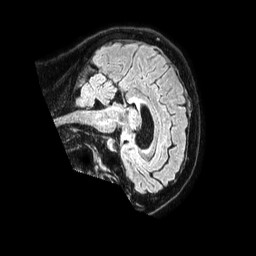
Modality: FLAIR
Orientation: sagittal
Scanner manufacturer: philips
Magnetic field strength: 1.5 T
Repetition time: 4.8 s
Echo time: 0.3 s